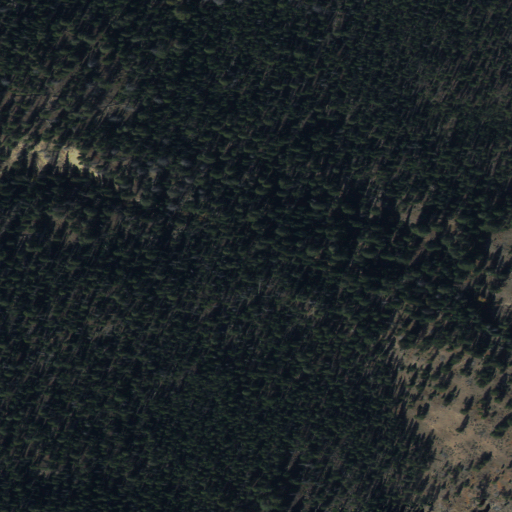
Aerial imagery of valley in Idaho named Sawmill Canyon containing evergreen forest and shrub